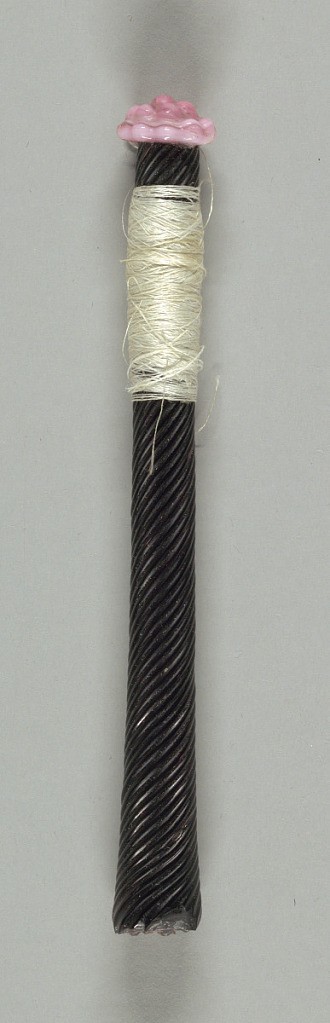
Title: Bobbin
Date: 18th century
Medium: glass
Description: Nine glass bobbins in various colors
a) Bobbin of black glass with yellow overlay and yellow cap.
b & c) Bobbins of white glass containing red and yellow thread and decorated with red and yellow overlay.
d) Bobbin of yellowish green glass.
e) Bobbin end and black glass with pink cap.
f/i) Bobbins of white glass with dark red overlay.
e & i are broken